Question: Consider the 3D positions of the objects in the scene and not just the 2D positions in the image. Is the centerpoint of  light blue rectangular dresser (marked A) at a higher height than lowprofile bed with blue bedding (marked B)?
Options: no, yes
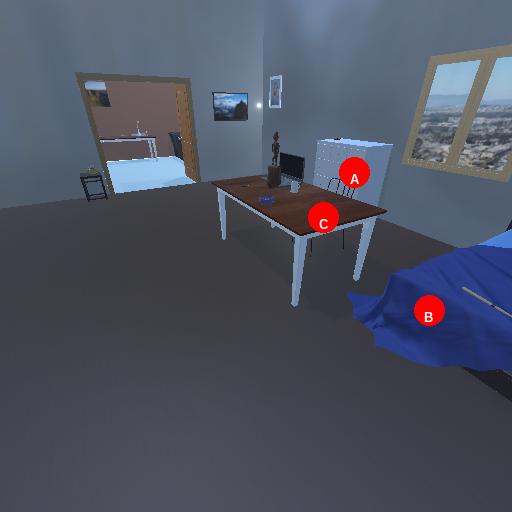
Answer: no